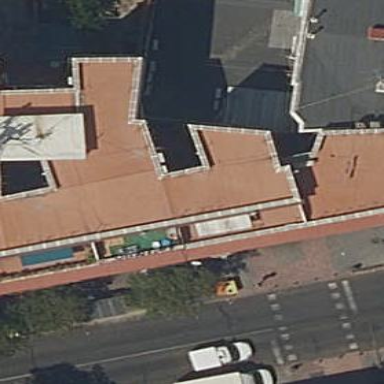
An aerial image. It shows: Building.